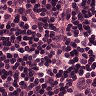
Metastatic tissue present: no